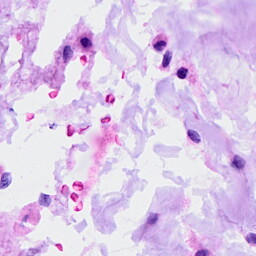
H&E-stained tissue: Ovarian